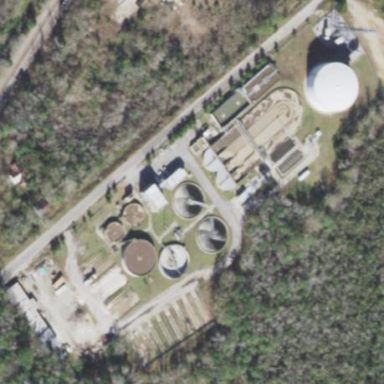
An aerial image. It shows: Wastewater plant.